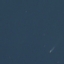
Land use / land cover: SeaLake